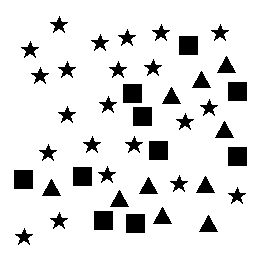
Squares: 10
Triangles: 10
Stars: 22
Total shapes: 42